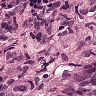
Metastatic tissue present: yes